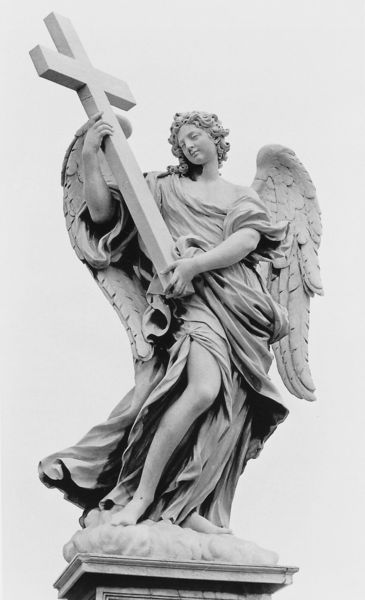
Titel: Kreuztragender Engel
Künstler: Ercole Ferrata
Standort: Rom, Engelsbrücke (EU - I - Latium)
Schlagwörter: flügel, gott, himmel, nackt, schatten, umhang, weiß, grau, kleid, marmor, mund, schwarz, wolke, jung, arme, falten, sockel, stein, hände, kirche, figur, gewand, haare, locken, engel, skulptur, statue, beine, lächeln, füße, knie, foto, fotografie, glaube, kreuz, jesus, lock, golden, amor, christen, christentum, trauer, dystopie, detaiiliert